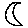
Label: moon